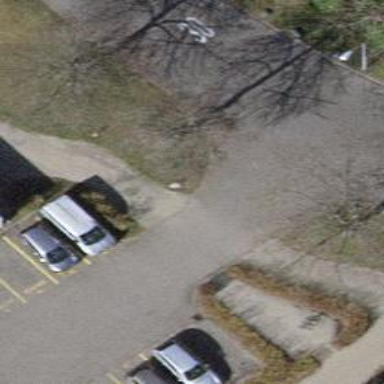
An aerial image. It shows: Road serving as parking aisle.